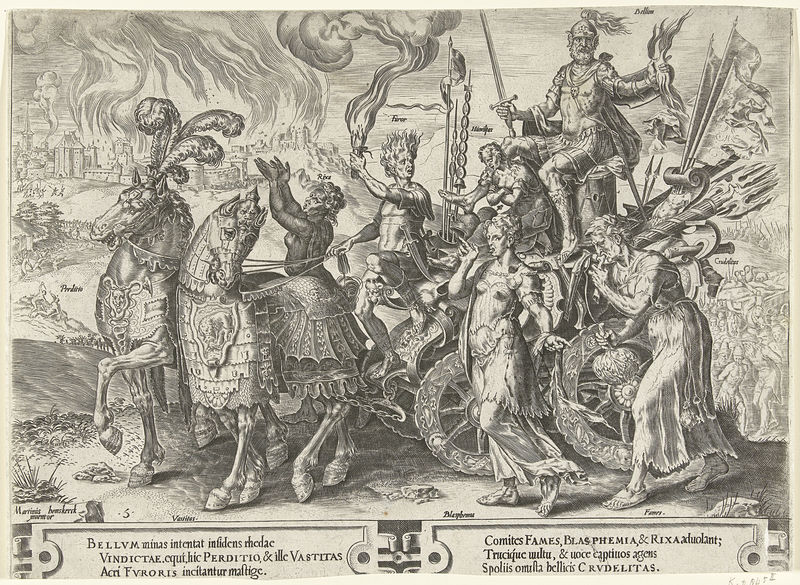
Titel: Triomfwagen met Oorlog (Bellum)
Künstler: Cornelis Cort
Standort: Amsterdam
Institution: Rijksmuseum
Schlagwörter: feuer, frauen, stadt, frau, männer, zeichnung, federn, häuser, kirche, rauch, pferd, pferde, reiter, schrift, fahnen, zug, graphik, wagen, brand, krieg, schlacht, könig, lanze, inschrift, flammen, druck, stich, schwert, schwerter, text, waffen, buchstaben, herrscher, armee, heer, rüstung, sieg, triumph, harnisch, feldherr, speer, kreig, streitwagen, kupferstich, fackel, wagenlenker, latein, seriendruck, triumphwagen, kirchtum, triumpfwagen, schwerzer, blasphemie, schabracken, schalcht, bellvm